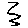
Label: zigzag